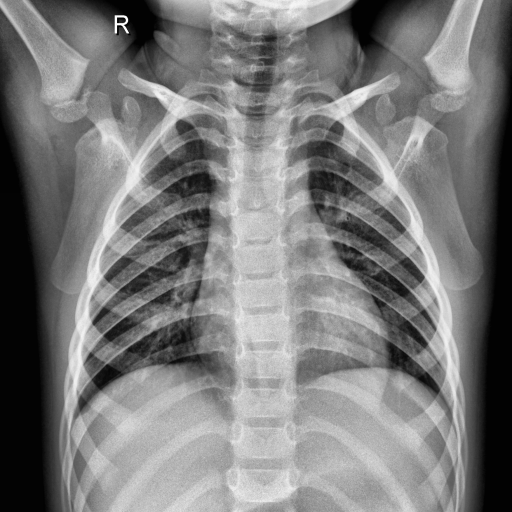
Finding: NORMAL